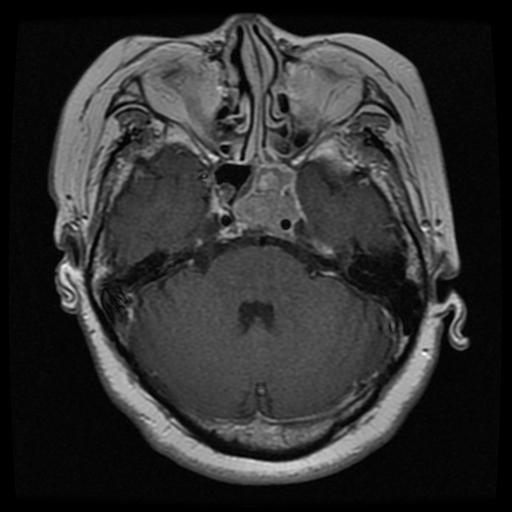
Label: pituitary